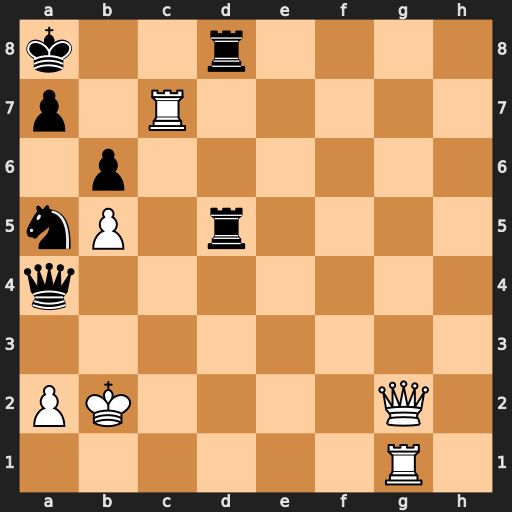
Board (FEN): k2r4/p1R5/1p6/nP1r4/q7/8/PK4Q1/6R1
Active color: w
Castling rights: -
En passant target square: -
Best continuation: Qxd5+ Rxd5 Rg8+ Rd8 Rxd8#